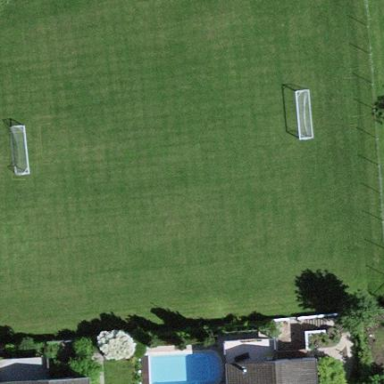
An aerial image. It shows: Grass pitch designated for soccer.